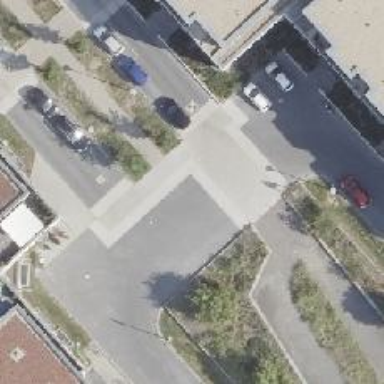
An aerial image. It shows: Living street.